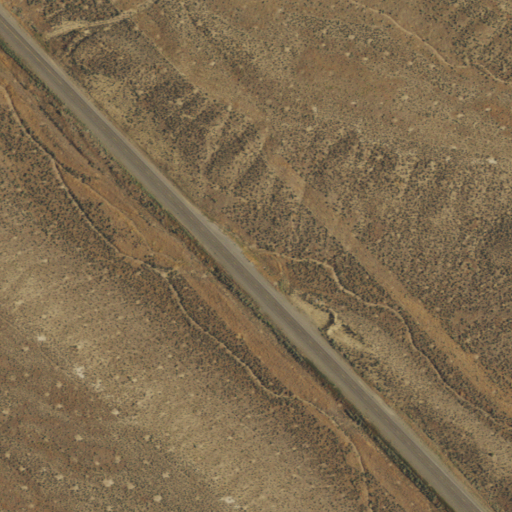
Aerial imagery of valley in Nevada named Midas Canyon containing shrub, open development, grassland, and low intensity development